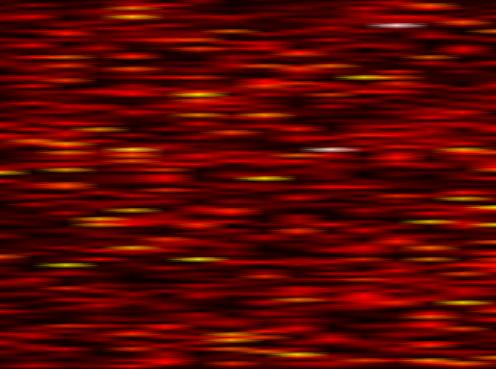
Label: UFMC